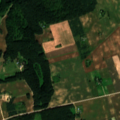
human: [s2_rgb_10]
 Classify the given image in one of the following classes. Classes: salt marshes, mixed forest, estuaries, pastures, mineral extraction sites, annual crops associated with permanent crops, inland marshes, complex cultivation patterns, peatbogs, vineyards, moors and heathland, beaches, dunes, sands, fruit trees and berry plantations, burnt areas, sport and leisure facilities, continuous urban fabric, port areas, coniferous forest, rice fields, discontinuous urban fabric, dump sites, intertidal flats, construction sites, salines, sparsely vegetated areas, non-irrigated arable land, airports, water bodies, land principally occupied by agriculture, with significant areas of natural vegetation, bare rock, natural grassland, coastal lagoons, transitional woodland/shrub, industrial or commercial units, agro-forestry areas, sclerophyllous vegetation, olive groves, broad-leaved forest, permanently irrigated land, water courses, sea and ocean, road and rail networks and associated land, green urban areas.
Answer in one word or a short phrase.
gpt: non-irrigated arable land, complex cultivation patterns, land principally occupied by agriculture, with significant areas of natural vegetation, coniferous forest, mixed forest